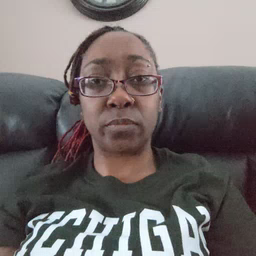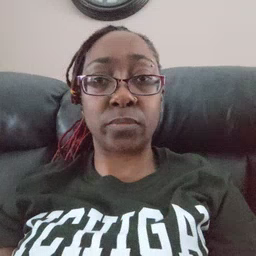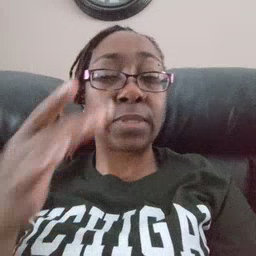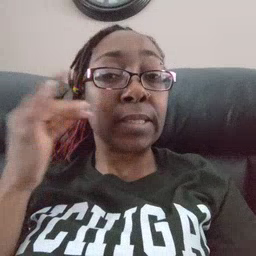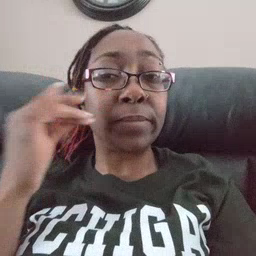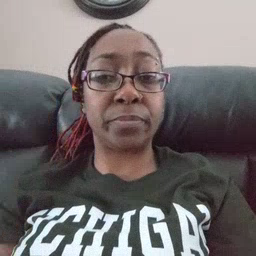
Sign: kitty